Interaction volume radius: 10 \u00c5
Interaction volume height: 15 \u00c5
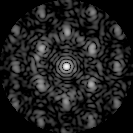
Disorder parameter: 0.5697